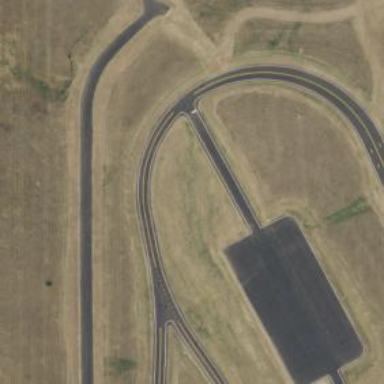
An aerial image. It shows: Motor sport raceway.